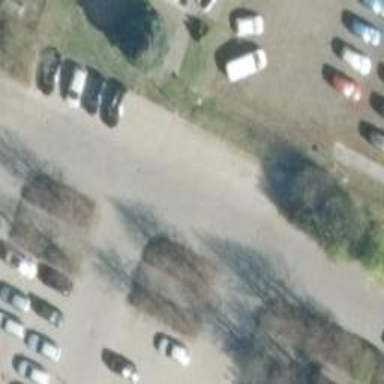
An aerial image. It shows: Parking aisle designated as service road.